Current action and preconditions to check: trajectory_clear

Your task: For each precondition in the list above, predict whether it will hold at this action.

Consider the current scene as observed from the mobile robot's camera, and analyze the predicted future states of all dynamic agents (e.g., people, animals, vehicles, or any moving entities) within the NEXT SECOND.

IMPORTANT: Only answer "very likely" if you are absolutely certain—based on strong, clear evidence—that a dynamic agent will violate the precondition in the predicted future state. Do NOT answer "very likely" for unlikely, ambiguous, or low-probability risks.

Ask yourself for each precondition: Is there a high probability, with clear and convincing evidence, that the predicted future states of any dynamic agent will interfere with the predicted future state of the currently executing action within the NEXT SECOND, causing that precondition to fail?

Assess the risk level based on these predictions. Use "likely" or "very likely" if motions create a clear risk of interference.

Use "neutral" or "improbable" if agents are nearby but their predicted paths are clearly diverging or non-conflicting.

Failure Risk Categories: "very improbable", "improbable", "neutral", "likely", "very likely"

Answer Format: Output ONLY the probability_of_failure value from these categories: "very improbable", "improbable", "neutral", "likely", "very likely"

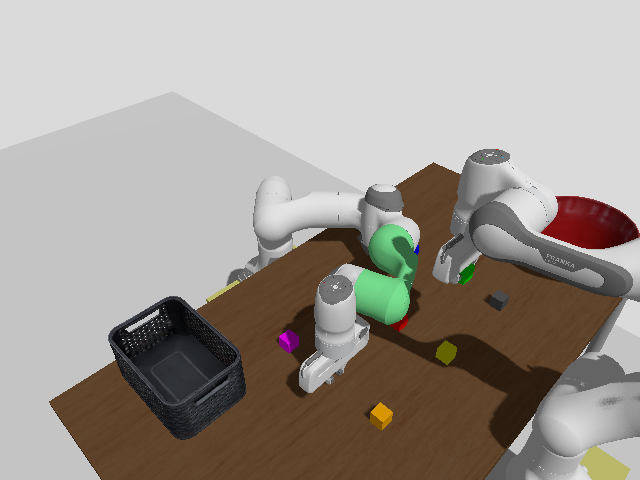

Answer: improbable